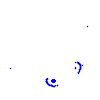
Particle: pion